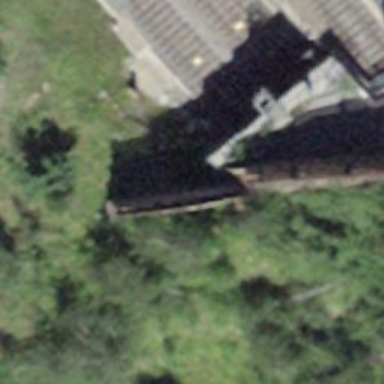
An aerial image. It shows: Retaining wall.